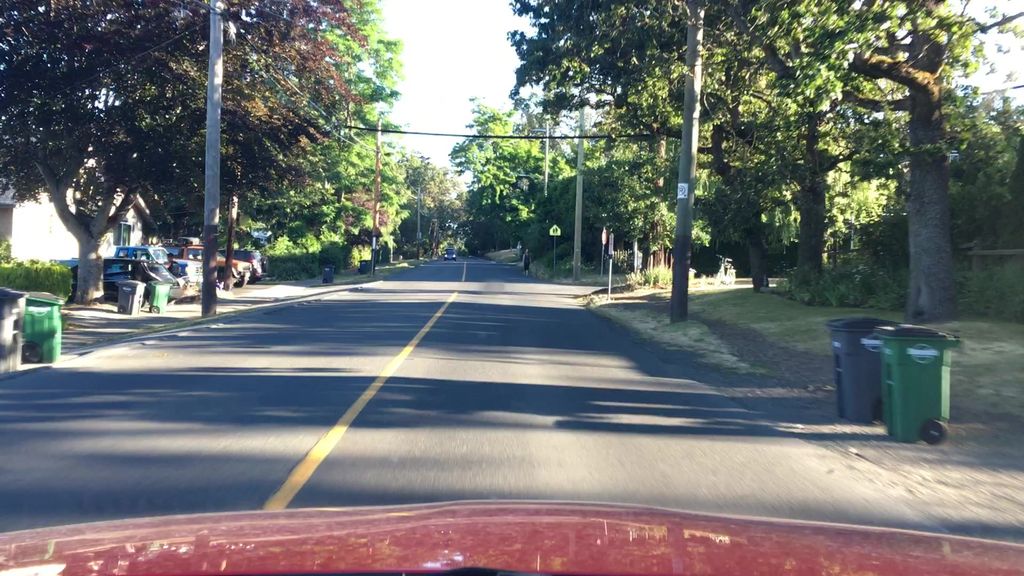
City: victoria